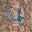
Label: 4